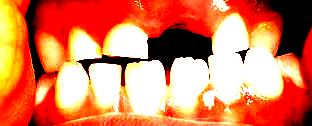
Condition: hypodontia